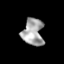
Tissue: lung
Cell type: Epithelial cells
Senescence score: 0.2253
Nuclear area (px): 553
Mean DAPI intensity: 164.297